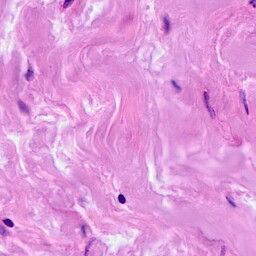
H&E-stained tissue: Breast